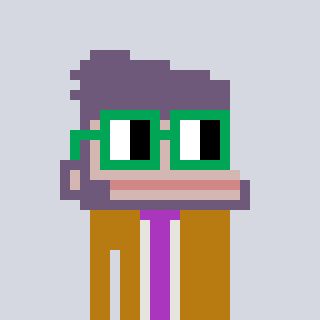
a pixel art character with square green glasses, a ape-shaped head and a gold-colored body on a cool background